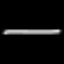
Label: line